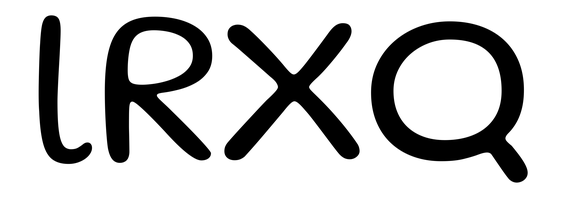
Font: Gluten_Light